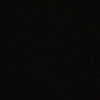
Label: space